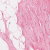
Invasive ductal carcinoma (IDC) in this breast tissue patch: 0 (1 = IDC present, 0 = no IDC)